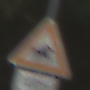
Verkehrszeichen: ReiterLinks
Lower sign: Entfernungsangaben1
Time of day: Midday
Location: Outdoor (Nature)
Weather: Clear
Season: Summer
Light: Natural